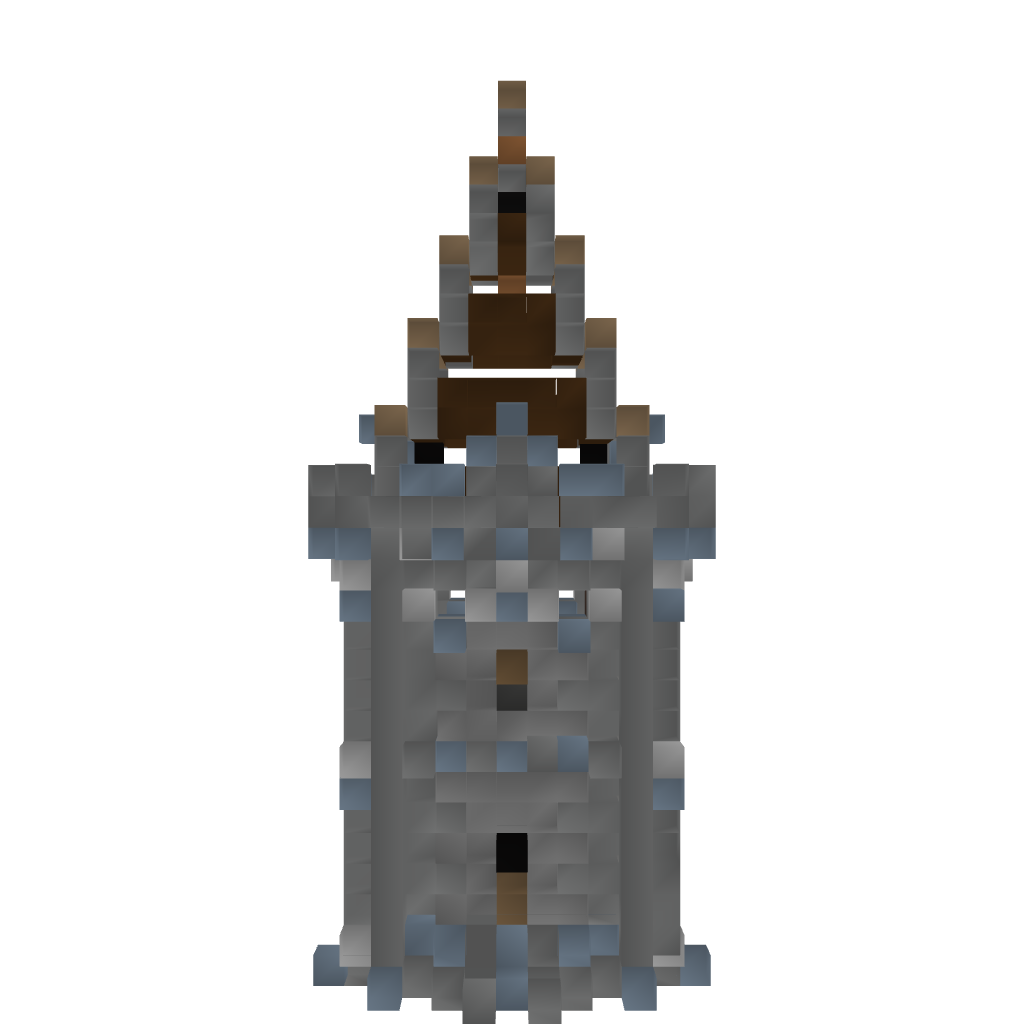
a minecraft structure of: Tower (2 floors)